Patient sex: F
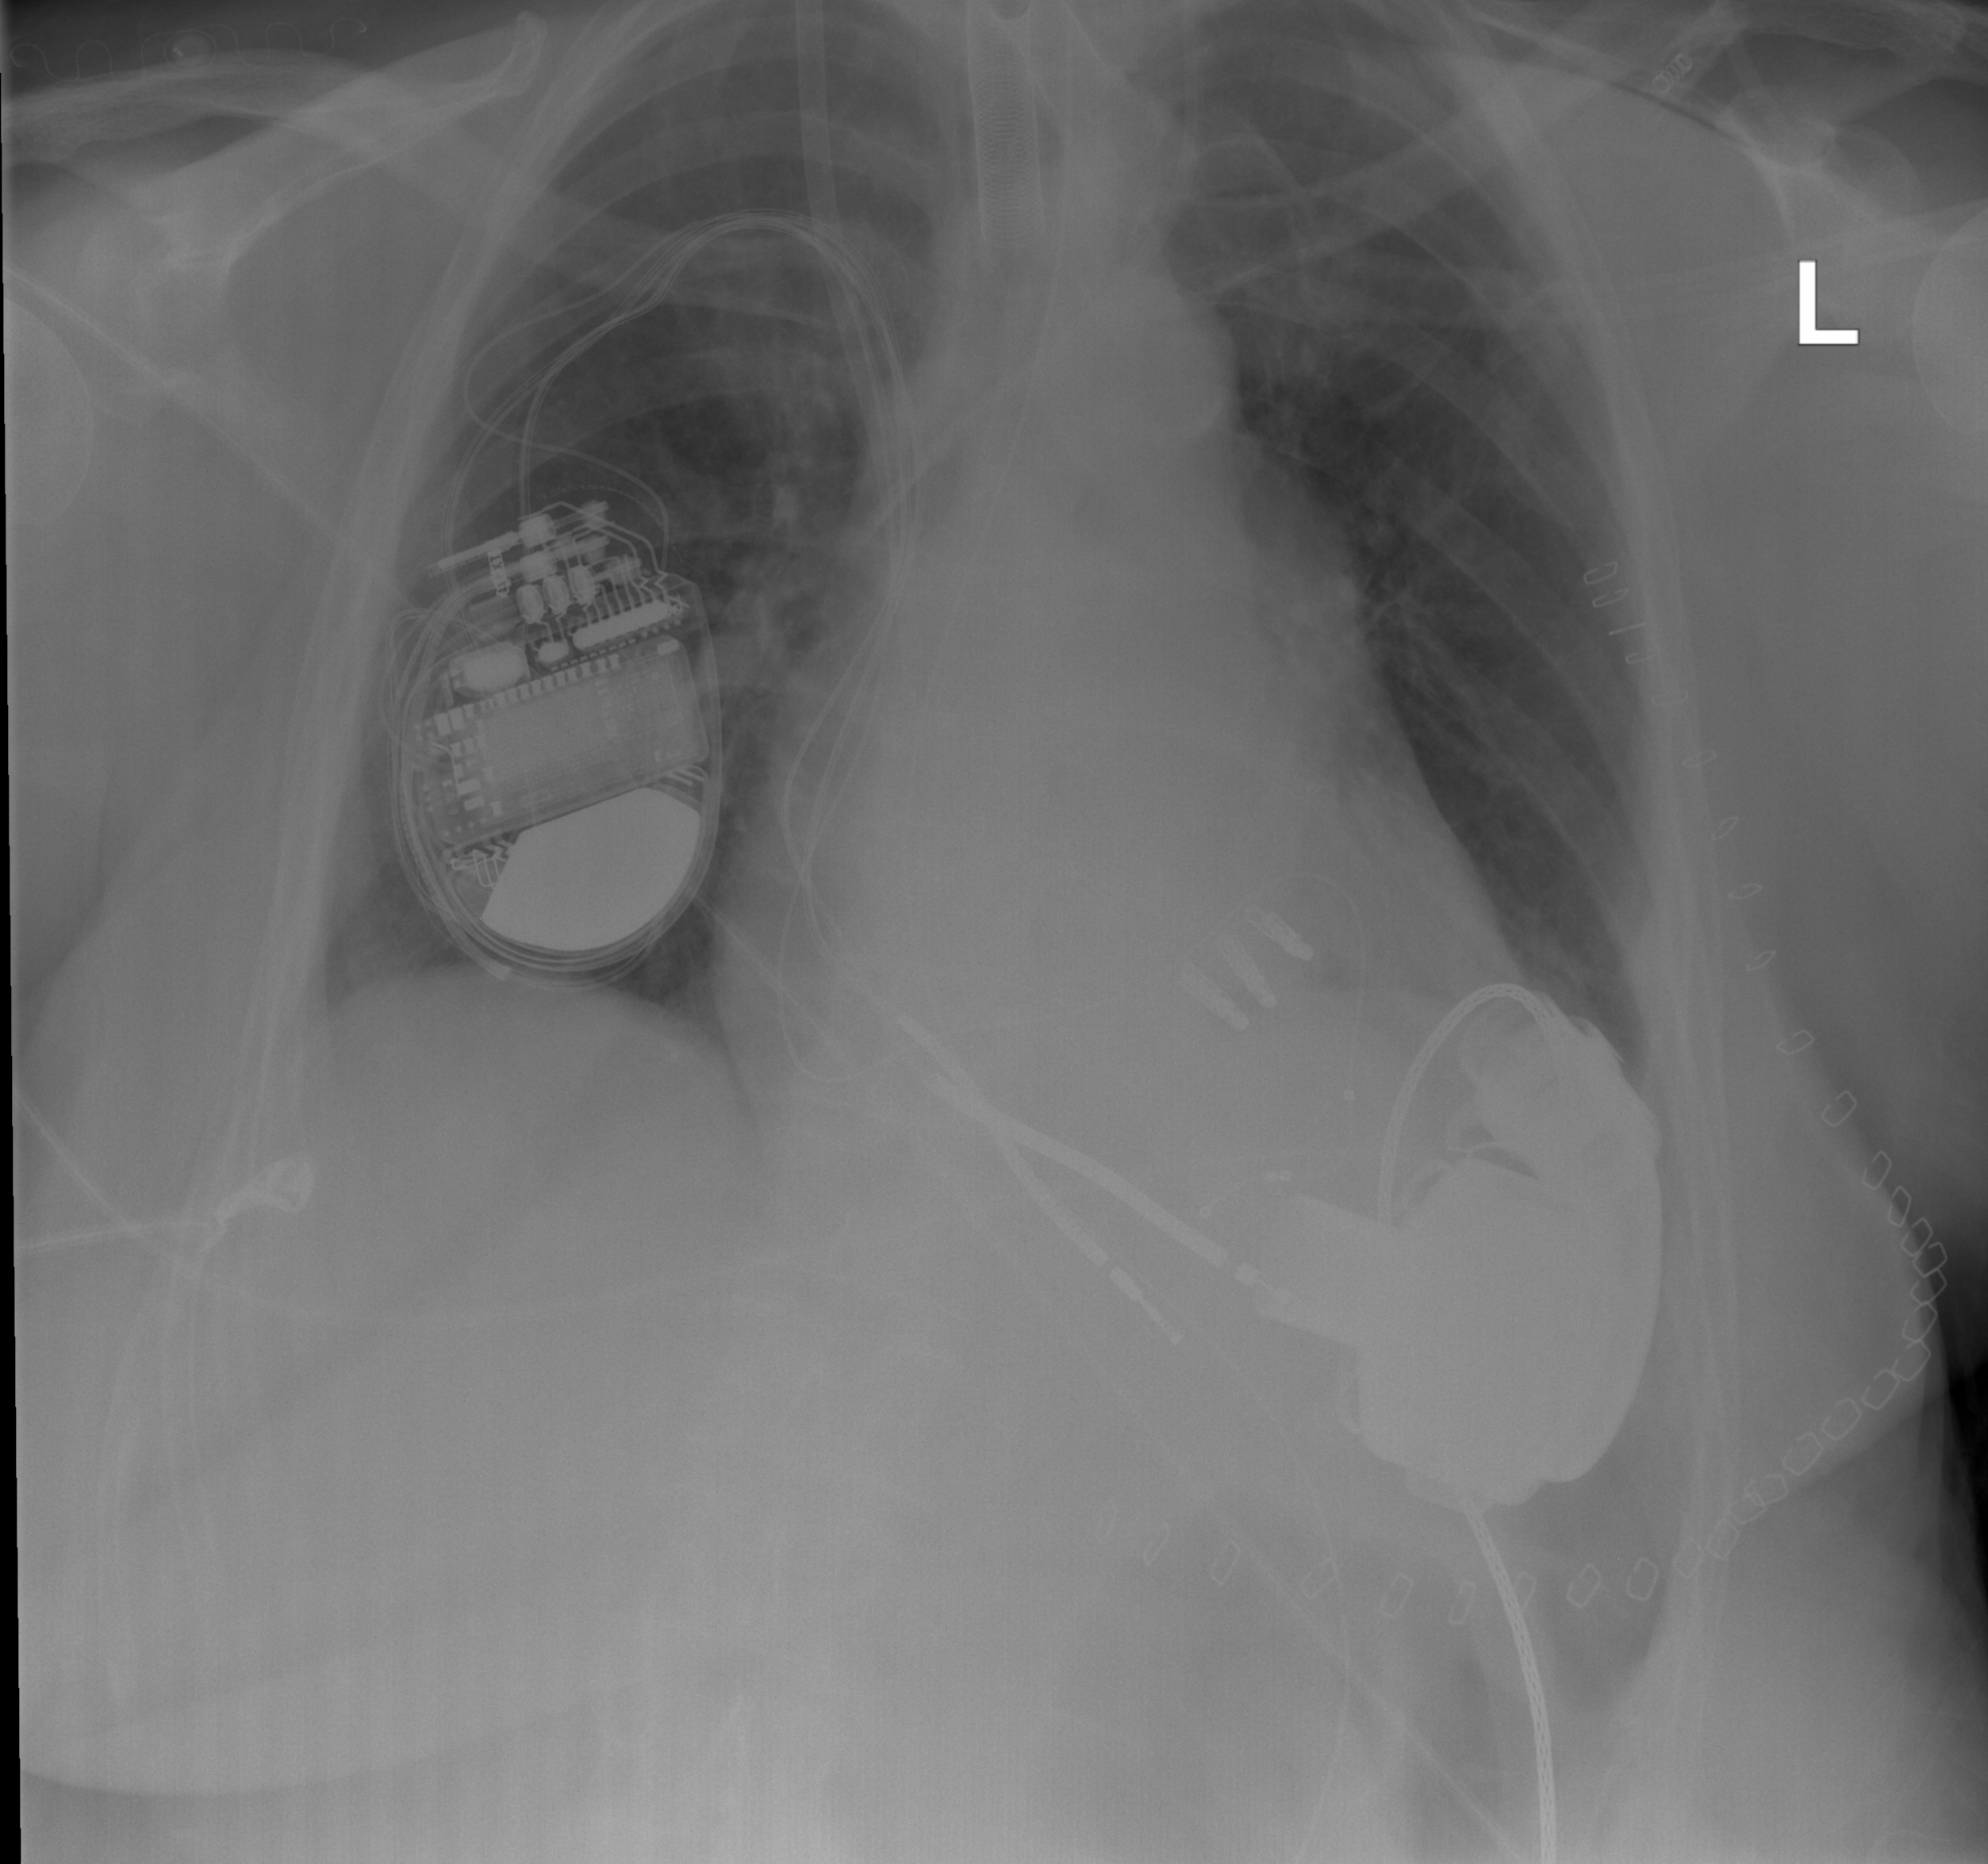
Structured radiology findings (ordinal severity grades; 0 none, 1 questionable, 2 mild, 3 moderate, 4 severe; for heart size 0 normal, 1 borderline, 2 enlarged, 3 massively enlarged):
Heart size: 2
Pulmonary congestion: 0
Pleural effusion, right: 0
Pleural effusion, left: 2
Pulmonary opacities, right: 0
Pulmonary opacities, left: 0
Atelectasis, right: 0
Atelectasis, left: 0